Field crop: tomato
Growth stage: 1
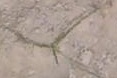
Species: cyperus